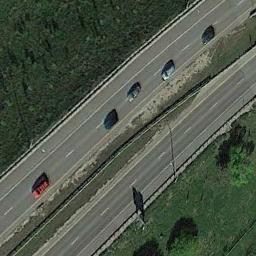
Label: freeway